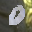
Label: 0